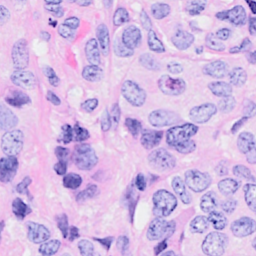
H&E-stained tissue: Breast